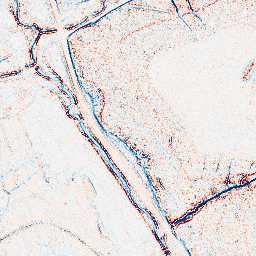
Category: edge_preserving
Decomposition family: bilateral
Decomposition parameters: d: 5
sigma_color: 150
sigma_space: 25
Upsampling method: sinc_hamming
Upsampling parameters: scale: 2
kernel_size: 16
Upsampling scale: 2